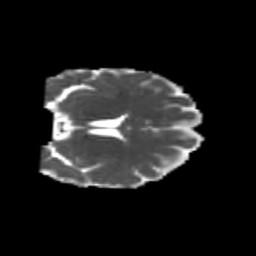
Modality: MD
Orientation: coronal
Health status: healthy
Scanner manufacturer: philips
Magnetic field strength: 3 T
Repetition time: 6.964 s
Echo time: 0.092 s